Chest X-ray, AP view. Patient: 60 years old, sex M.
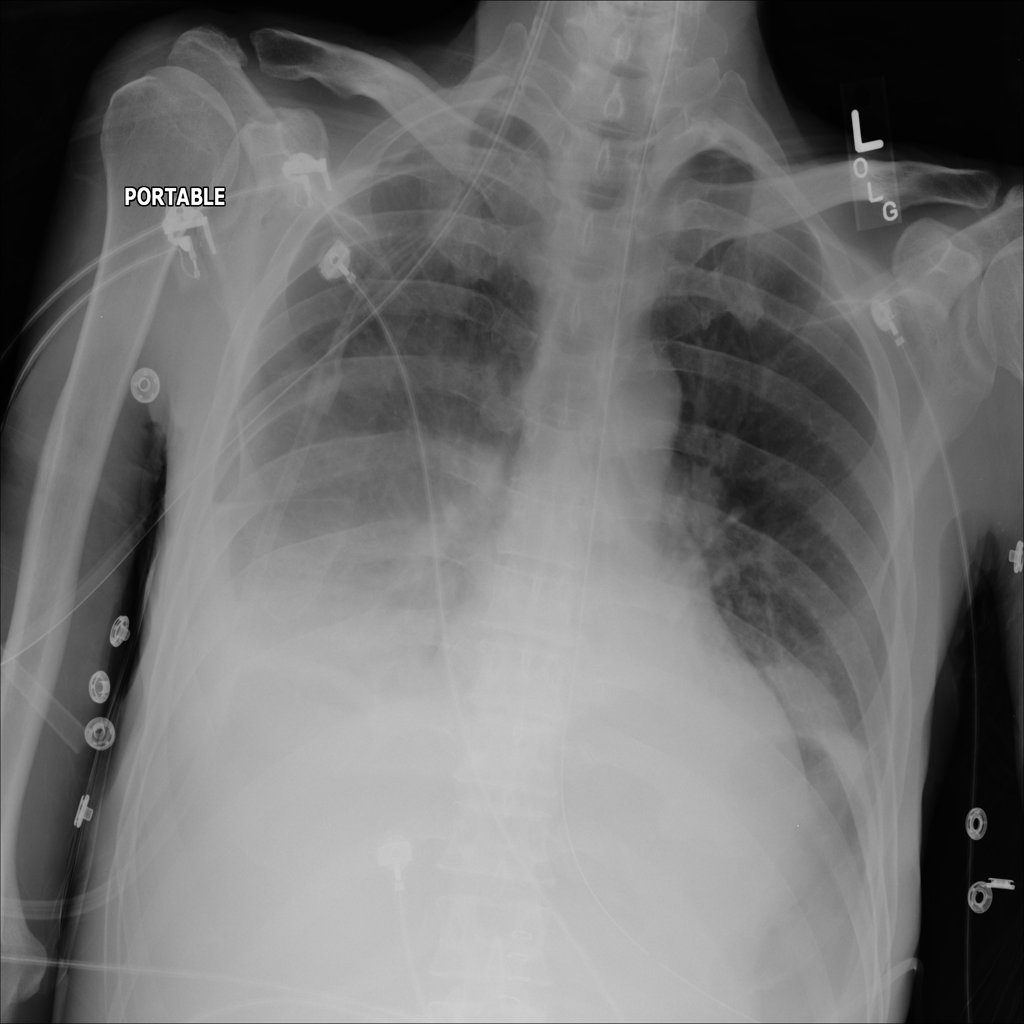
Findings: Atelectasis, Effusion